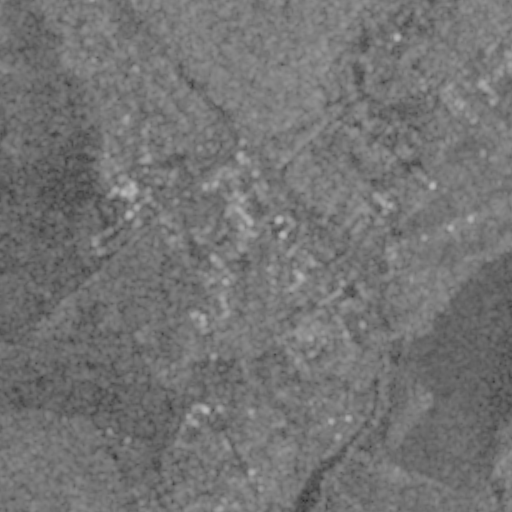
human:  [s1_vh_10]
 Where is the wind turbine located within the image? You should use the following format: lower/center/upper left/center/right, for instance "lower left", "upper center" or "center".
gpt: The wind turbine is located in the center left of the image.
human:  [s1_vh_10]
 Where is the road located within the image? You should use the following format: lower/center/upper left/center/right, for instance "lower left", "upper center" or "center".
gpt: There is no road in the image.

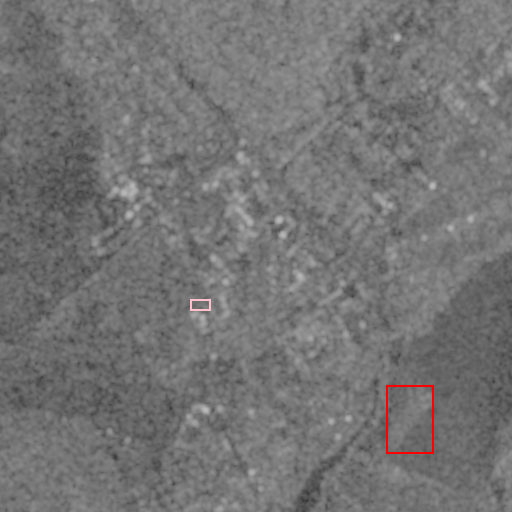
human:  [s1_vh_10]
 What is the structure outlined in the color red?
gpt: The structure outlined in red is a park.
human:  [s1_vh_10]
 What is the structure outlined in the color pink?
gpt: The structure outlined in pink is a parking lot.
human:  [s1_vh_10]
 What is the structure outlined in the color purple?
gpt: There is no purple outline.